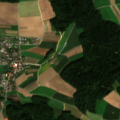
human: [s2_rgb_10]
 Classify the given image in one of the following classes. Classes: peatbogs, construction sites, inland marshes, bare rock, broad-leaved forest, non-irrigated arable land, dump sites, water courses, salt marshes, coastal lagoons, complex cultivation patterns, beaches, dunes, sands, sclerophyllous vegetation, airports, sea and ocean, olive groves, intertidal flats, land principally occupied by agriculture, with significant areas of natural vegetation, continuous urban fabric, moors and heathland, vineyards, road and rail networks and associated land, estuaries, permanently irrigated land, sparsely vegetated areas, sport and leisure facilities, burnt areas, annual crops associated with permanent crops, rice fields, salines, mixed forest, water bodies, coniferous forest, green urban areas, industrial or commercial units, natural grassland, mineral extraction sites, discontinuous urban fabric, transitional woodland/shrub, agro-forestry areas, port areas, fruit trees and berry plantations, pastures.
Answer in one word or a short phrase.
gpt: discontinuous urban fabric, non-irrigated arable land, coniferous forest, mixed forest